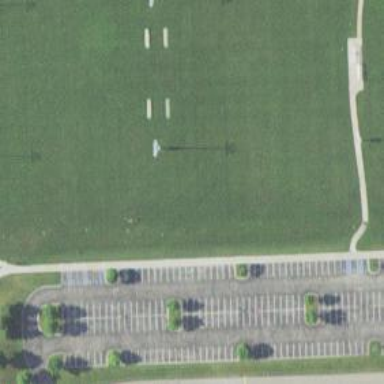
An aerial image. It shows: Soccer pitch for leisureland activities.